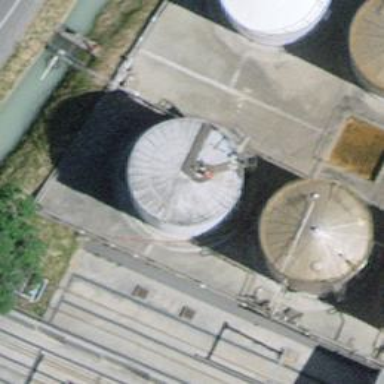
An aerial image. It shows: Industrial building with storage tank.